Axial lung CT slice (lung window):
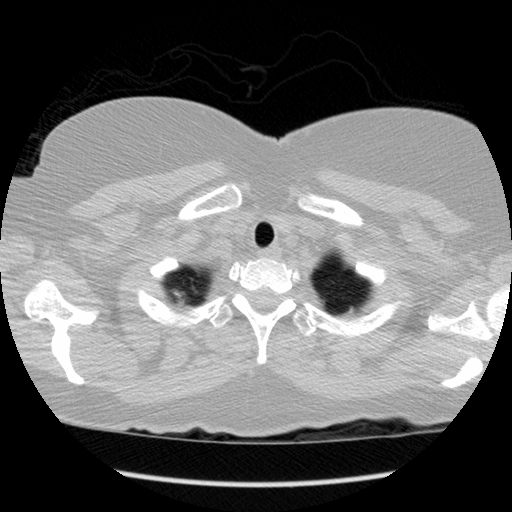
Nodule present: no